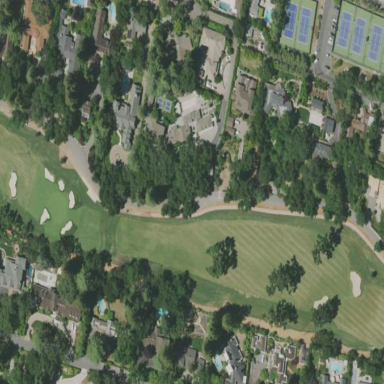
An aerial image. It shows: Golf fairway in the image.